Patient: sex F, age 59
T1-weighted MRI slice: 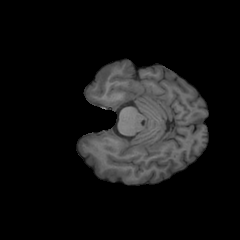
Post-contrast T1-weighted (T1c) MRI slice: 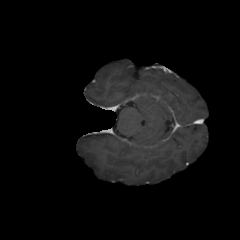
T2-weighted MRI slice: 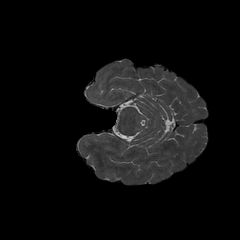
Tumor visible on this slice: no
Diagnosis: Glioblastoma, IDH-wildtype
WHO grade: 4